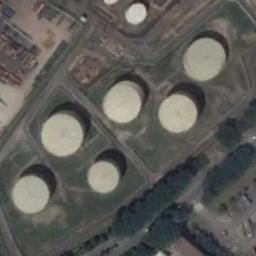
Label: storage tanks